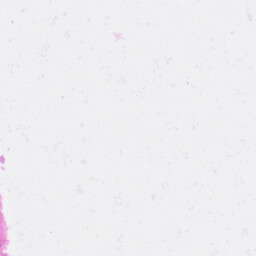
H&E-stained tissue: Heart